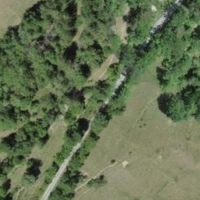
EUNIS habitat code: 52
Species observed at this site:
Orchis militaris